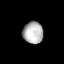
Tissue: lung
Cell type: Endothelial cells
Senescence score: 0.6329
Nuclear area (px): 434
Mean DAPI intensity: 179.408